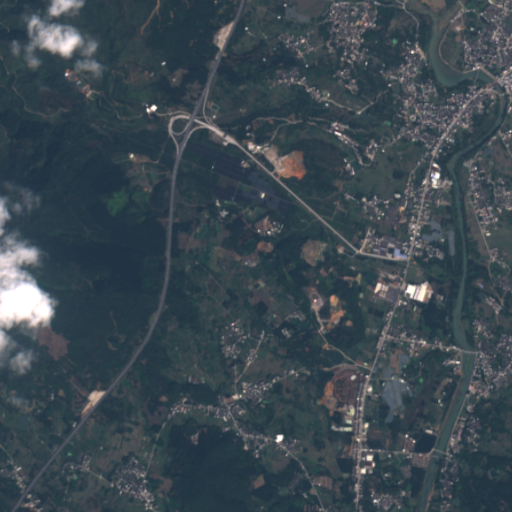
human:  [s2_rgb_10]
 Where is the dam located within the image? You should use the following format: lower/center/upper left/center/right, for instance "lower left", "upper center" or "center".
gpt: The dam is located in the lower right of the image.
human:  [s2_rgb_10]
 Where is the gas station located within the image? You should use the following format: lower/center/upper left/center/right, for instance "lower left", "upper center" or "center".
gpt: The gas station is located in the center right of the image.
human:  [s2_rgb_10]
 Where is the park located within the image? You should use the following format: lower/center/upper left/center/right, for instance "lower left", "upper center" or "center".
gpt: The park is located in the lower right of the image.
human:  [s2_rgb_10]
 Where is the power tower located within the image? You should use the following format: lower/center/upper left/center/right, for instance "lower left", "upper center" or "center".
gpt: The power tower is located in the lower right of the image.
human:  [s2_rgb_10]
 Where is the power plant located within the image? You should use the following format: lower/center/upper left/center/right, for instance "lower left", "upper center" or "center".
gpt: There is no power plant in the image.